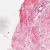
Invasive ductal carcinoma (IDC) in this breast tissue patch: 0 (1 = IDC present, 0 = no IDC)